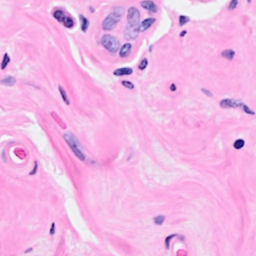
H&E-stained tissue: Breast